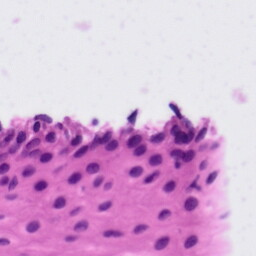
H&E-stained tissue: Tonsil